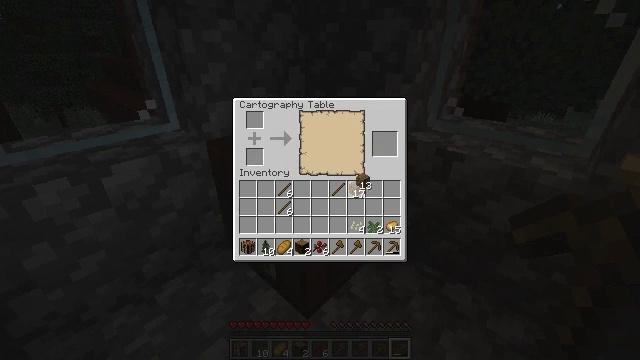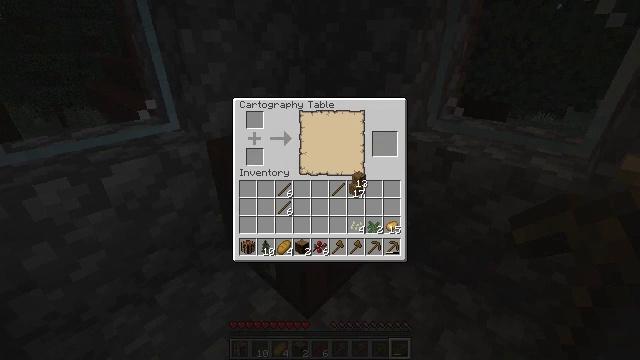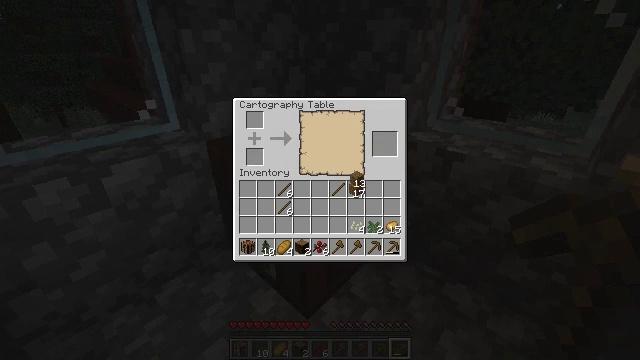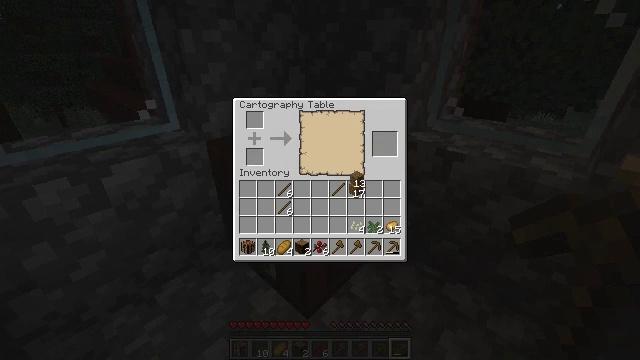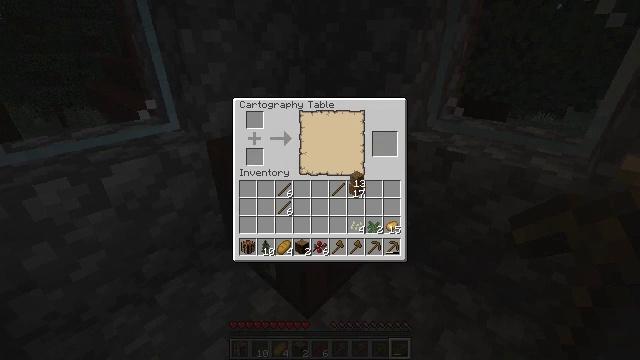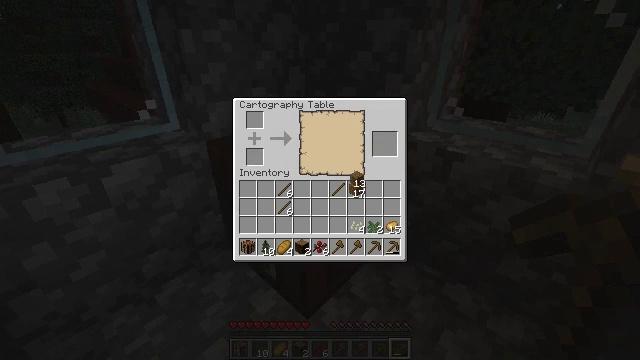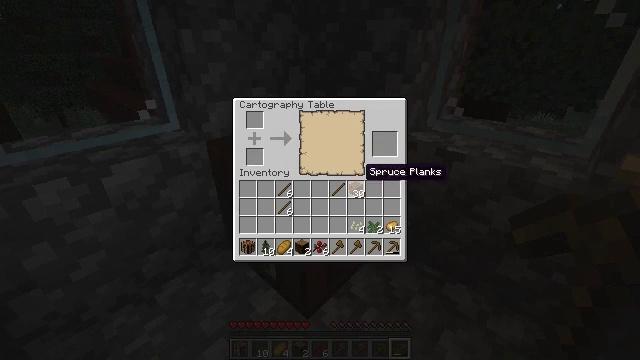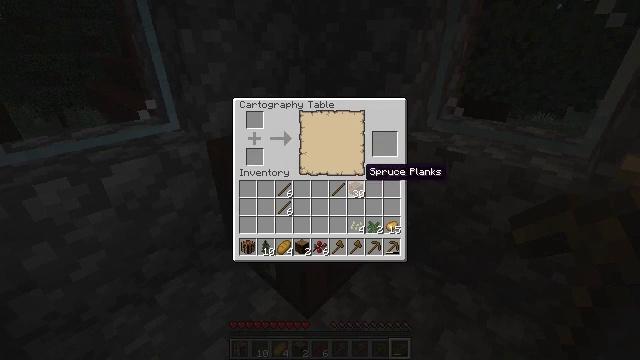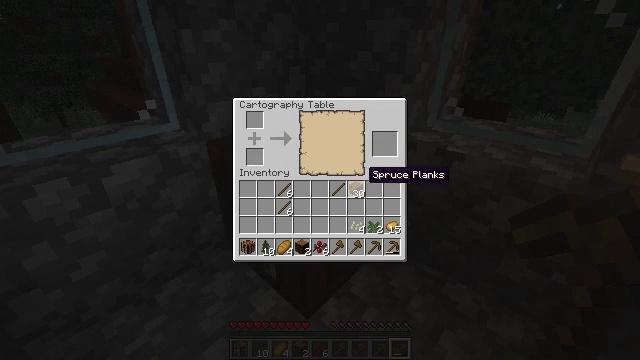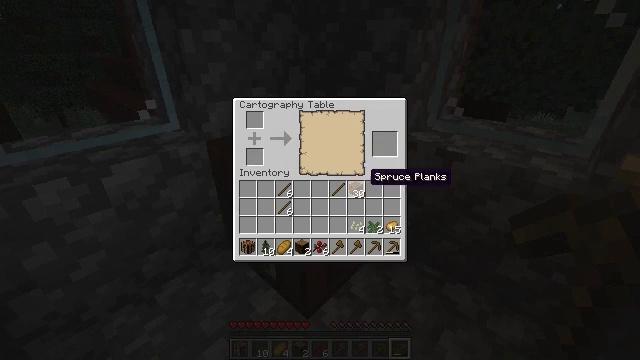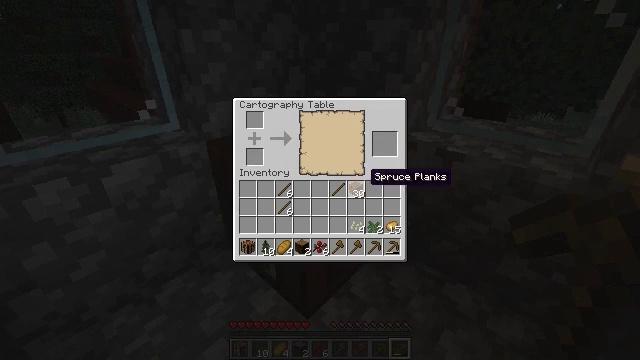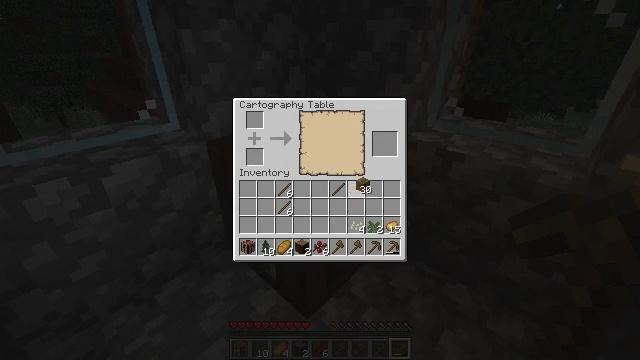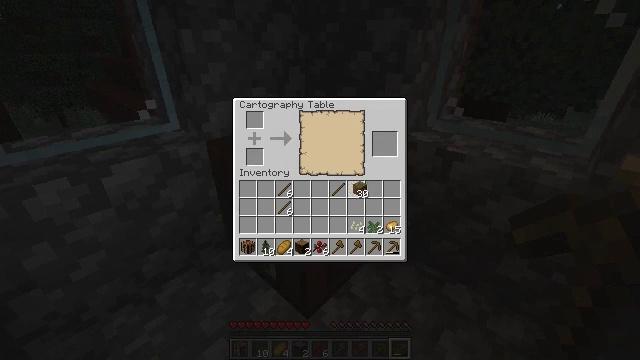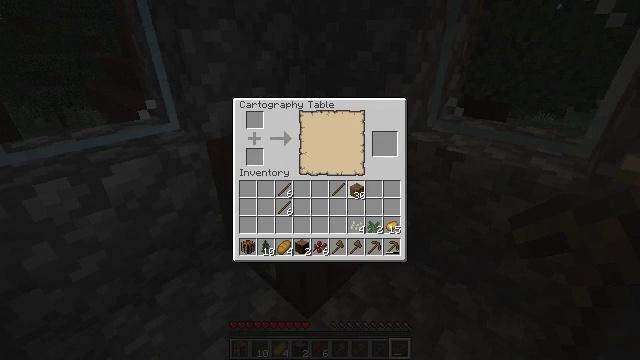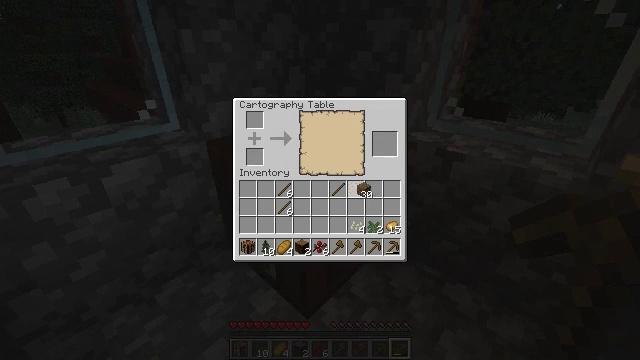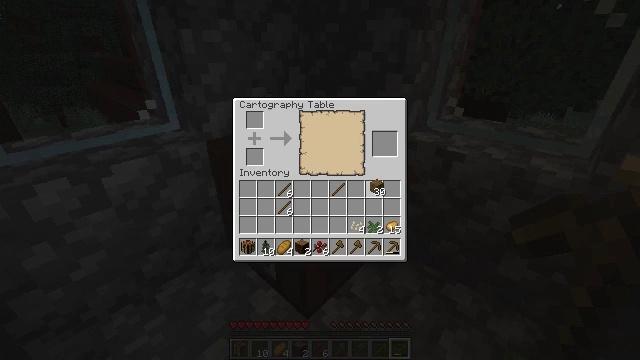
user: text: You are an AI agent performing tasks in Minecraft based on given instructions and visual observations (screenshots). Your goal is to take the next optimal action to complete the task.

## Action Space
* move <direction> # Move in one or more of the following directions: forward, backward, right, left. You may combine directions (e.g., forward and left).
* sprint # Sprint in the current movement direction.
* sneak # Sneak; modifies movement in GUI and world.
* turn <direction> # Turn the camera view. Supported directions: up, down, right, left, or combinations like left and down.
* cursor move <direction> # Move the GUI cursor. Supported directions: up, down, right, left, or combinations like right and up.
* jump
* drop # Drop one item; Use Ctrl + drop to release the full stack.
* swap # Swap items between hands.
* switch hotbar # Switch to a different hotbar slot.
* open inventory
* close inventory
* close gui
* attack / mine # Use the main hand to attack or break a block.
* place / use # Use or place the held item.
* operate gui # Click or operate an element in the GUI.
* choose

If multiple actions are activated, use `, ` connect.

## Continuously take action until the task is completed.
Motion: motion action
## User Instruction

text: Collect spruce leaves for landscaping.
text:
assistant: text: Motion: no_op
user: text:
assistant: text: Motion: no_op
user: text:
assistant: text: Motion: operate gui
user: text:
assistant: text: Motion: operate gui
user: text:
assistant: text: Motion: operate gui
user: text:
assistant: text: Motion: no_op
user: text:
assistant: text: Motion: no_op
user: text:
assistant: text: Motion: no_op
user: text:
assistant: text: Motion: no_op
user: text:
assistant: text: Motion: no_op
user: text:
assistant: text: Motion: operate gui
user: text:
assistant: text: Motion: operate gui
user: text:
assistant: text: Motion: no_op
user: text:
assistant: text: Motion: cursor move right
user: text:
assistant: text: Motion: cursor move right
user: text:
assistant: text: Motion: no_op
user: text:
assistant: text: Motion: no_op
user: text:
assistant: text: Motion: no_op
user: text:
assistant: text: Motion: cursor move left
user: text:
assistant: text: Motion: cursor move left
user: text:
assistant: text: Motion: cursor move left
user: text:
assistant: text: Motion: cursor move left
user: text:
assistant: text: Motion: no_op
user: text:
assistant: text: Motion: no_op
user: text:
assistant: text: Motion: no_op
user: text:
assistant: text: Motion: no_op
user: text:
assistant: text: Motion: no_op
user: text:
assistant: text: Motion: no_op
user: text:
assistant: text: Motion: operate gui
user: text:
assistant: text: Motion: operate gui